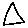
Label: triangle